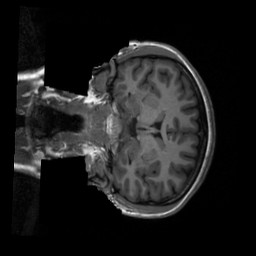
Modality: T1w
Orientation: coronal
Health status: healthy
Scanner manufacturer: siemens
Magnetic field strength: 3 T
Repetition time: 2.3 s
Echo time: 0.00207 s